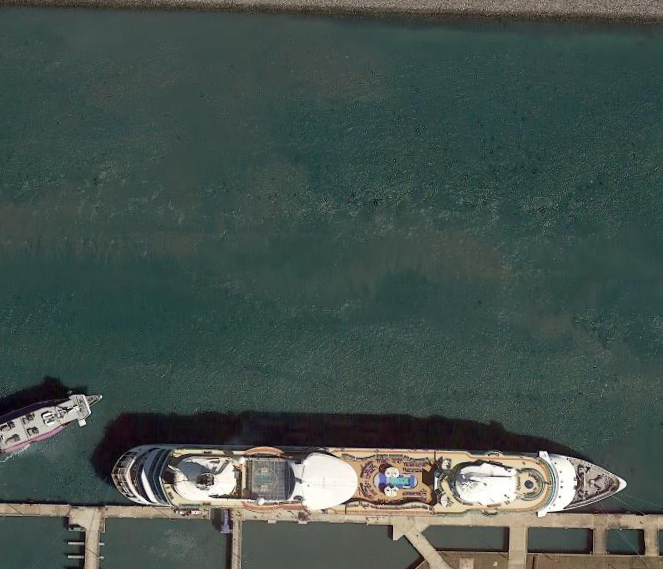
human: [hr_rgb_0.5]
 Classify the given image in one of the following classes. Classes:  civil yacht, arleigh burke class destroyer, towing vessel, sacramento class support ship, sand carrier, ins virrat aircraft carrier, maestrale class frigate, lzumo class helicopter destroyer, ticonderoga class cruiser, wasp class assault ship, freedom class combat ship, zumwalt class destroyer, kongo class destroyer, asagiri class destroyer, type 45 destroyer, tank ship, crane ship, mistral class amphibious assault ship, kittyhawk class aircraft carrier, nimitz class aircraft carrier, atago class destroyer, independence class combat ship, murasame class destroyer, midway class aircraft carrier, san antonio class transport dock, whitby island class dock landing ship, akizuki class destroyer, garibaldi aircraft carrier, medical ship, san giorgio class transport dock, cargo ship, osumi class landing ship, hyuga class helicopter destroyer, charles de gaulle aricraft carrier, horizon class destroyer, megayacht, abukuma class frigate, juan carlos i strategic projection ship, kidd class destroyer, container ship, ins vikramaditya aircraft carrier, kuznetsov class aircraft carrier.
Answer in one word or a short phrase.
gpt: Megayacht